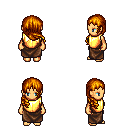
a pixel art fantasy rpg character, female body template, human, tanned skin, gold chest armor, robe skirt, dark blonde right-swept hairstyle, four views (front, back, left, right), 2x2 character sprite sheet, small pixel art, hard edges, no anti-aliasing